Fundus camera: zeiss
Shooting center: fovea
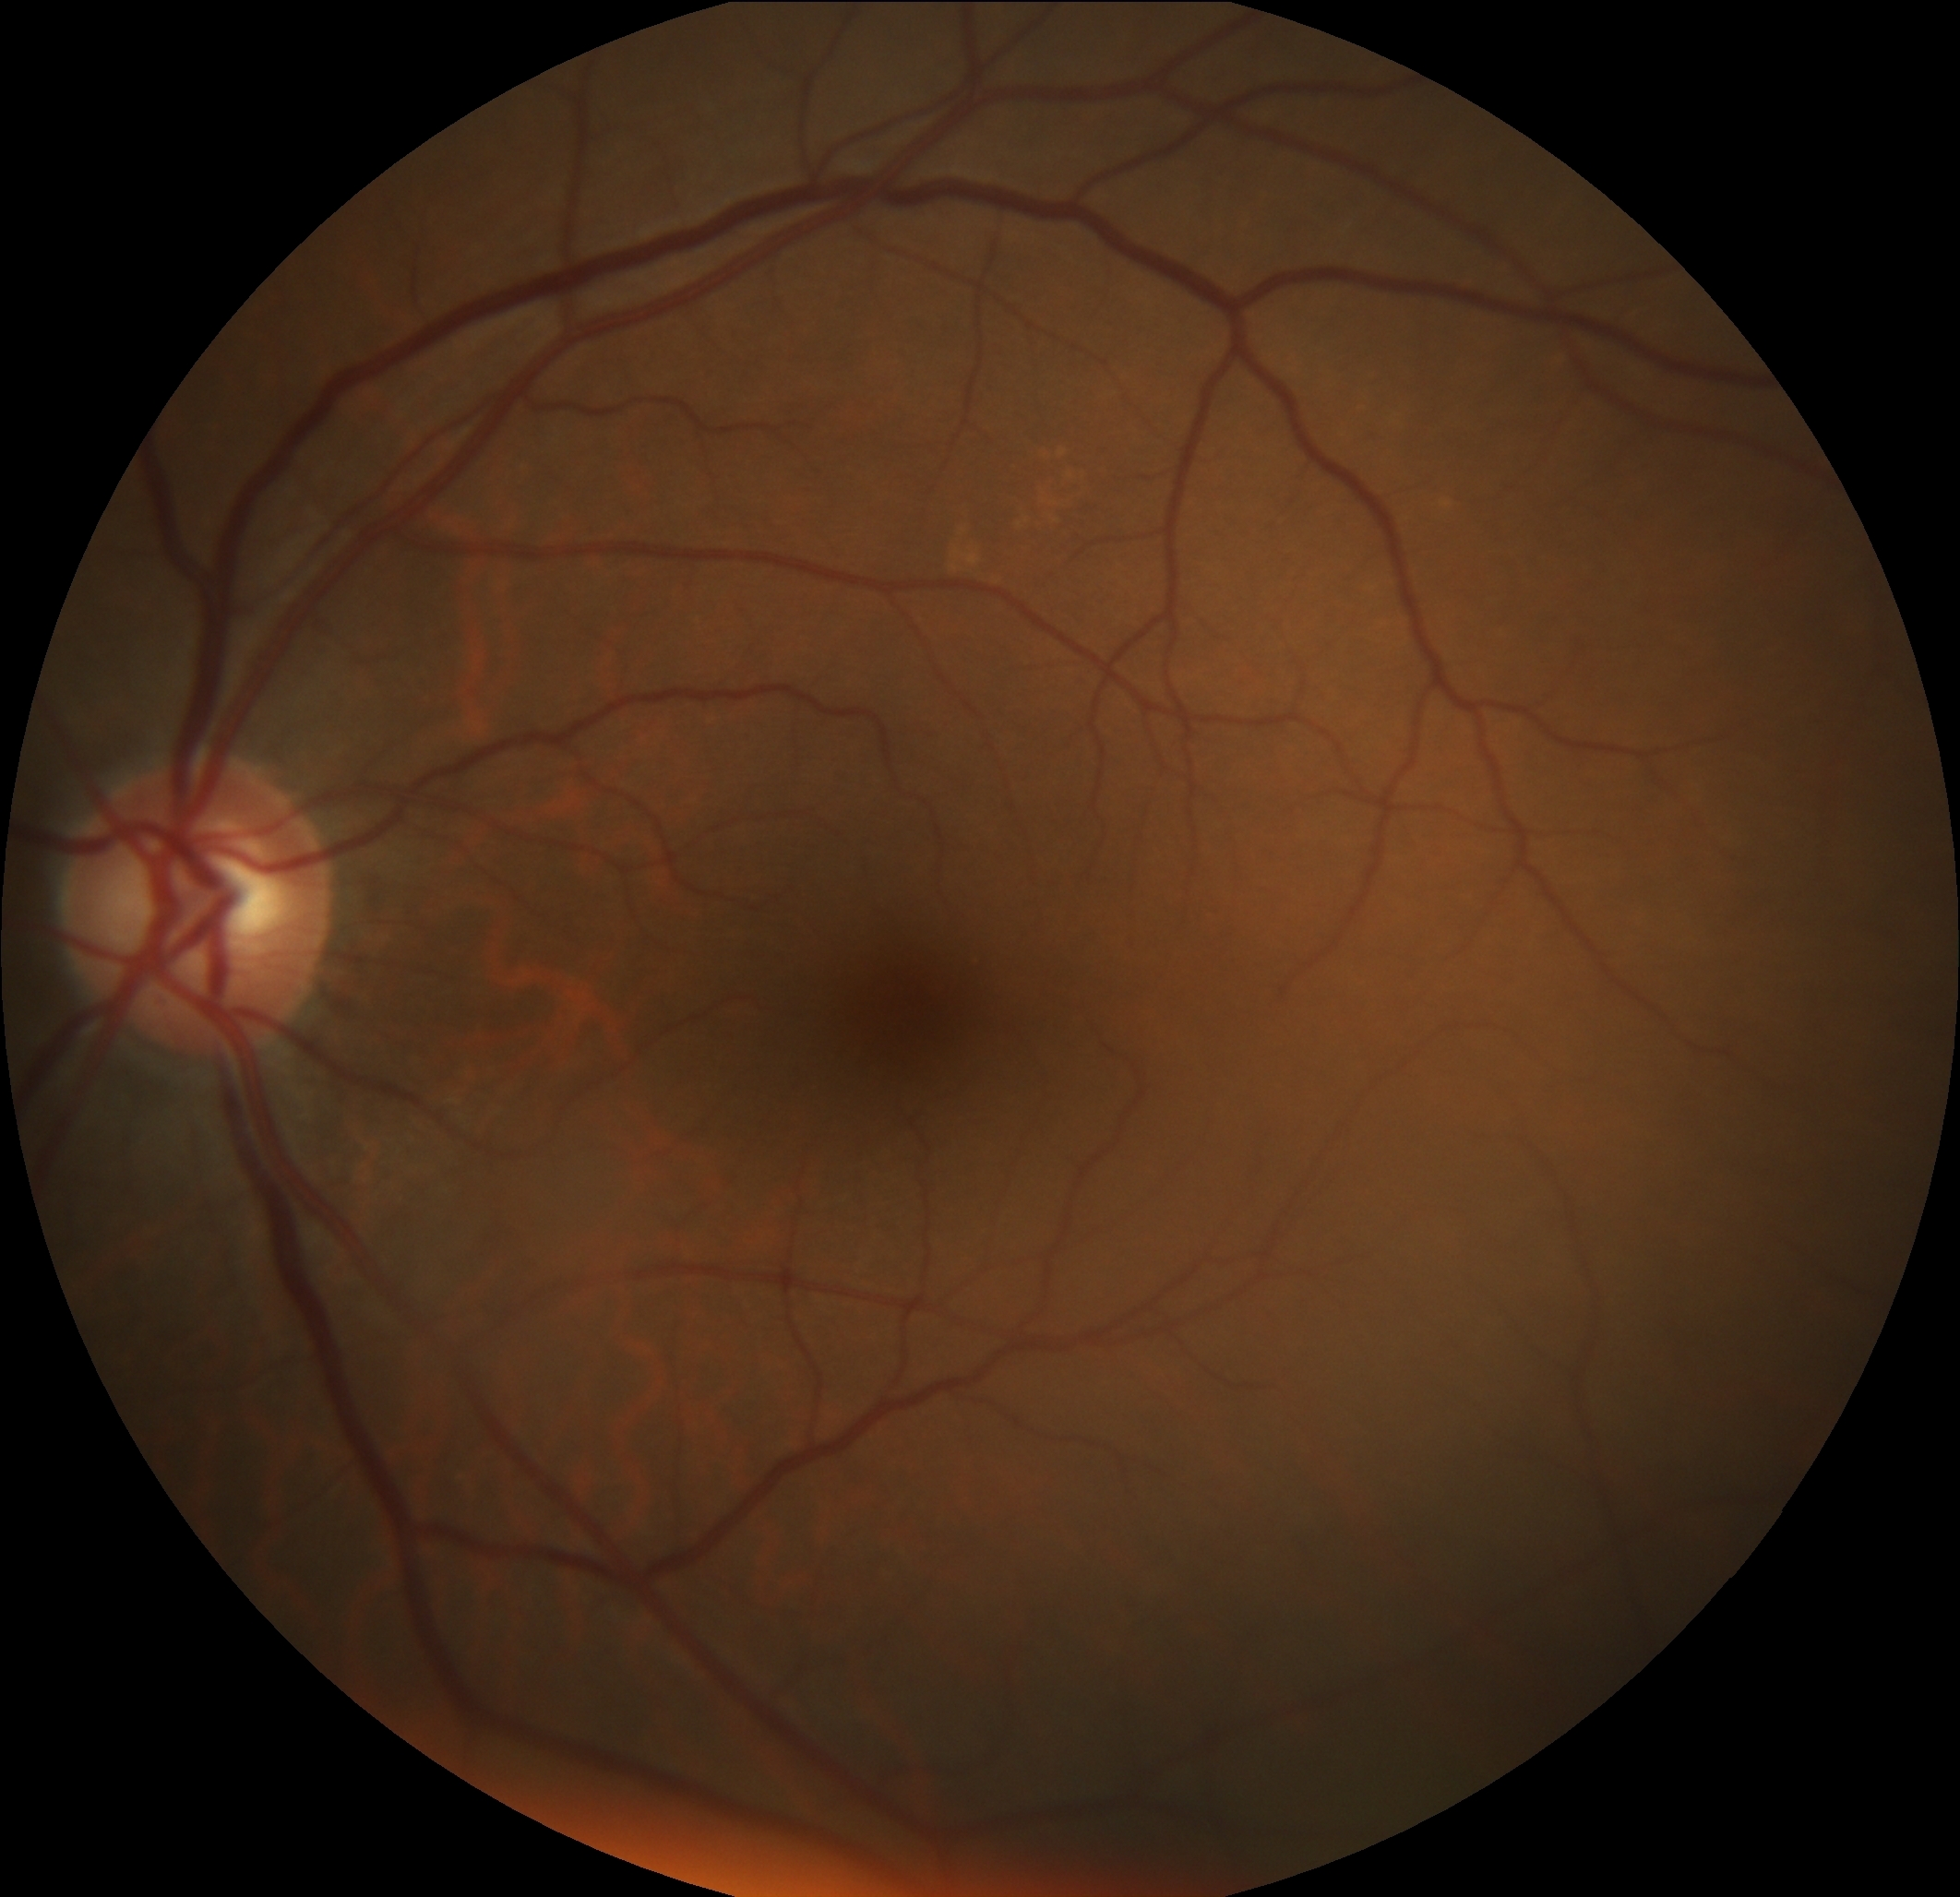
Pathologic myopia: no
Patchy retinal atrophy: absent
Retinal detachment: absent